Question: My doesn't recognize the . What should I change? and where should I put it? I also want to know if my if statement is correct; I want to compare the with the . Thanks in advance.
'''
<?php
$con = mysql_connect("localhost", "root", "avtt123");
mysql_select_db("arvintarrega",$con);
$sql = "SELECT * from identification";
$myData = mysql_query($sql,$con);
echo '<form method = "POST">';
while($iden = mysql_fetch_array($myData))
{
echo '<center>' . $iden['question_number'] . '. ' . $iden['statement'] . ' <input type = "text" name = "ans"></input></center></br>';
if($iden['correct_answer'] == $_REQUEST['ans'])
{
echo "Correct";
}
else
{
echo "Wrong";
}
}
echo '</form>';
?>
<form method = "POST">
<input type = "submit" name = "submit" value = "Submit" class="btn btn-warning">
</form>
'''

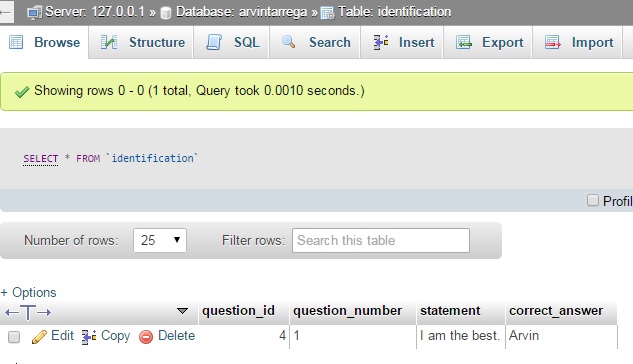
Answer: Give the following a try which worked for me, and I'm using a 'mysqli_' connection and query, so change the 'xxx' with your own credentials.
'''
<?php
$DB_HOST = 'xxx';
$DB_USER = 'xxx';
$DB_PASS = 'xxx';
$DB_NAME = 'xxx';
$Link = new mysqli($DB_HOST, $DB_USER, $DB_PASS, $DB_NAME);
if($Link->connect_errno > 0) {
die('Connection failed [' . $Link->connect_error . ']');
}
$sql = "SELECT * from identification LIMIT 1";
$myData = mysqli_query($Link, $sql);
echo '<form method = "POST">';
while($iden = mysqli_fetch_array($myData))
{
echo '<center>' . $iden['question_number'] . '. ' . $iden['statement'] . ' <input type = "text" name = "ans"></center><br/>';
if(isset($_POST['submit']))
{
if(isset($_POST['ans']) && $iden['correct_answer'] == $_POST['ans']){
echo "Correct<br><br>";
}
else
{
echo "Wrong<br><br>";
}
} // if(isset($_POST['submit'])) end brace
} // while loop end brace
echo '<input type = "submit" name = "submit" value = "Submit" class="btn btn-warning">';
echo '</form>';
?>
'''